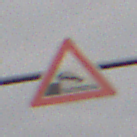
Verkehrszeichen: Ufer
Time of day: MorningAfternoon
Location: Outdoor (Suburban)
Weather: Overcast
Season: NotSpecified
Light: Natural